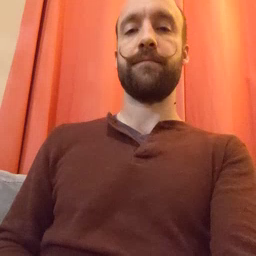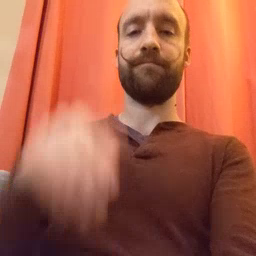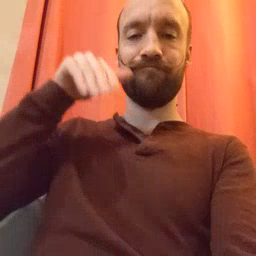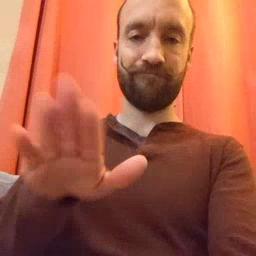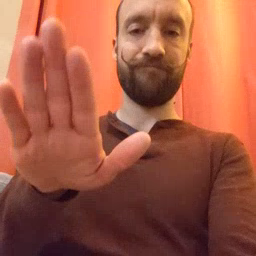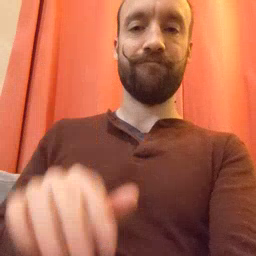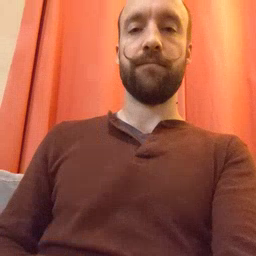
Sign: into